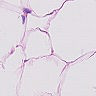
Metastatic tissue present: no